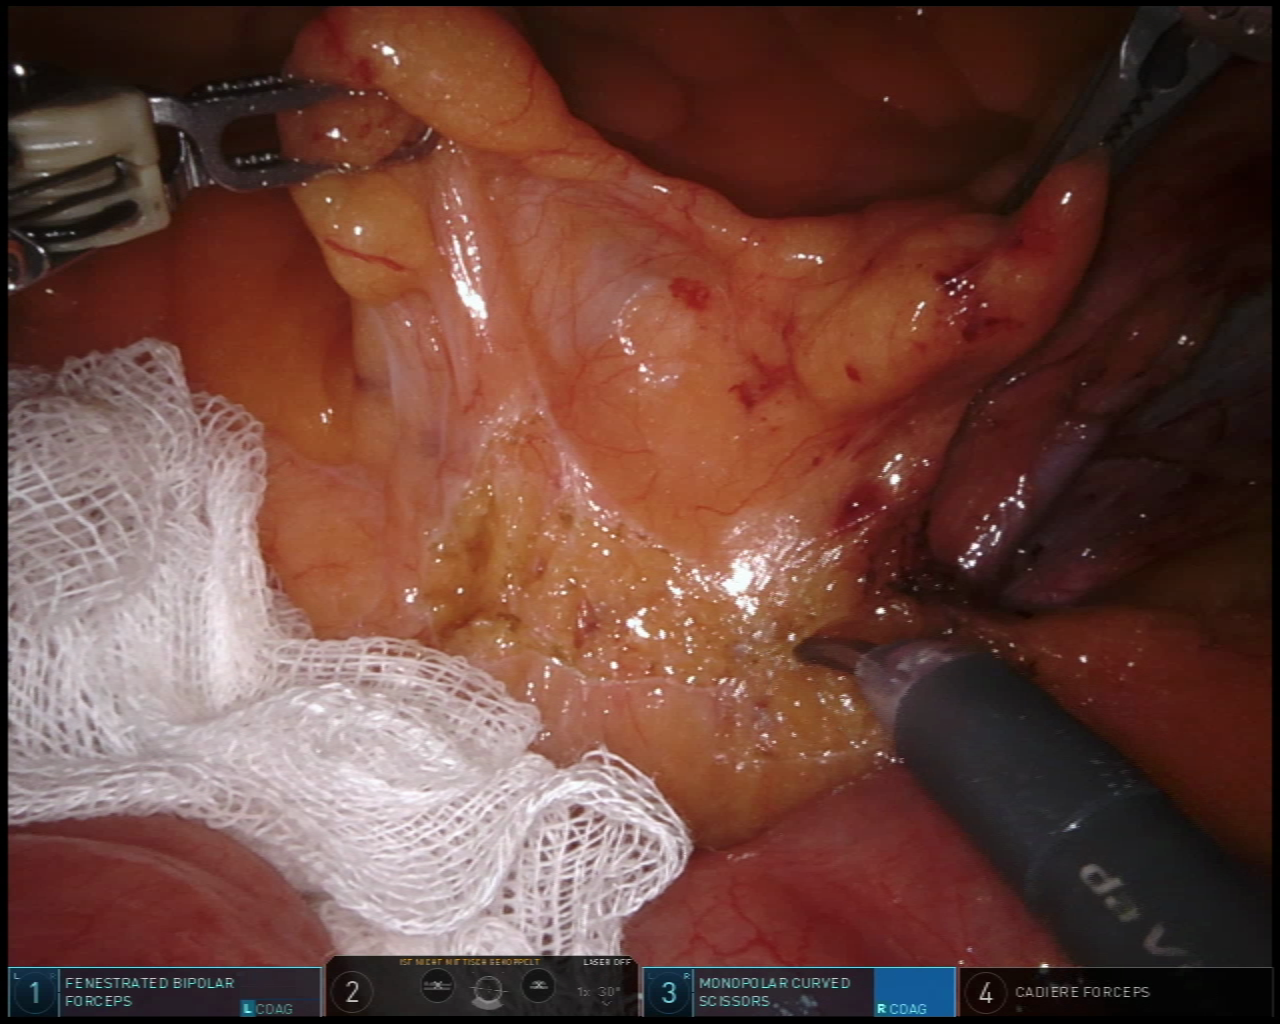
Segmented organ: small_intestine
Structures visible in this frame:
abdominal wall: no
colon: no
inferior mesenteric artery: no
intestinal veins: no
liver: no
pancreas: no
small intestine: yes
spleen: no
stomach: no
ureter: yes
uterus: no
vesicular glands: no